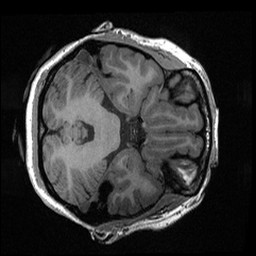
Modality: T1w
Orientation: axial
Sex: female
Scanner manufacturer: ge
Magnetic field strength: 3 T
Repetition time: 0.0064 s
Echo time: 0.00281 s